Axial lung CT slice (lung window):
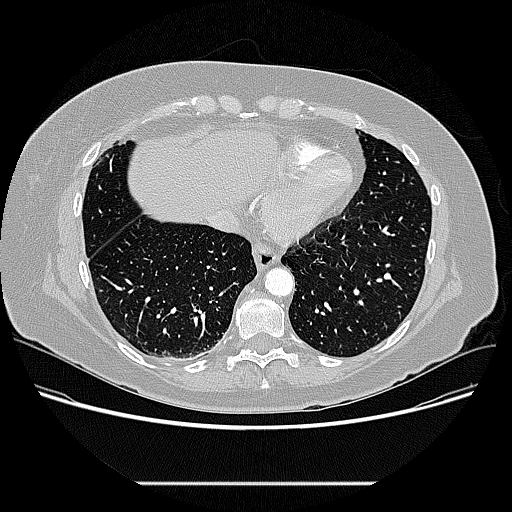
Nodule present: no